Question: I want to create something similar to the example below.
Use android compose for this.

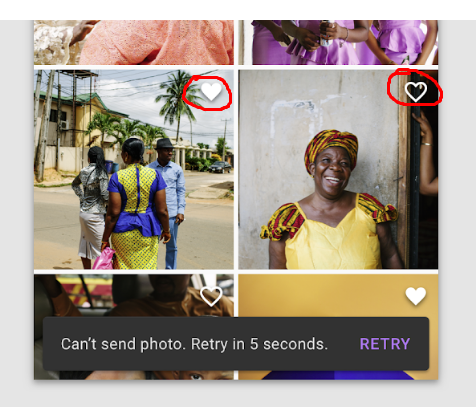
Answer: You can have a toggle button for button on top right and Box to put that button on Image with aligning on top right
'''
@Composable
fun FavoriteButton(
modifier: Modifier = Modifier,
color: Color = Color.White
) {
var isFavorite by remember { mutableStateOf(false) }
IconToggleButton(
checked = isFavorite,
onCheckedChange = {
isFavorite = !isFavorite
}
) {
Icon(
tint = color,
imageVector = if (isFavorite) {
Icons.Filled.Favorite
} else {
Icons.Default.FavoriteBorder
},
contentDescription = null
)
}
}
@Composable
fun MyComponent(
imageUrl:String,
modifier: Modifier = Modifier,
) {
Box(contentAlignment = Alignment.TopEnd) {
Image(
contentScale = ContentScale.None,
modifier = modifier,
painter = rememberImagePainter(data = imageUrl),
contentDescription = null
)
FavoriteButton(modifier = Modifier.padding(12.dp))
}
}
'''
'rememberImagePainter' requires Coil as dependency 'implementation("io.coil-kt:coil-compose:x.x.x")'
and if you think favorite button is smaller than required you can use
'''
modifier = modifier.graphicsLayer {
scaleX = 1.3f
scaleY = 1.3f
}
'''
on Icon to have bigger heart shape
<URL>
And if you want a shape behind button you can wrap it inside a 'Surface'
'''
Surface(
shape = CircleShape,
modifier = Modifier
.padding(6.dp)
.size(32.dp),
color = Color(0x77000000)
) {
FavoriteButton(modifier = Modifier.padding(8.dp))
}
'''